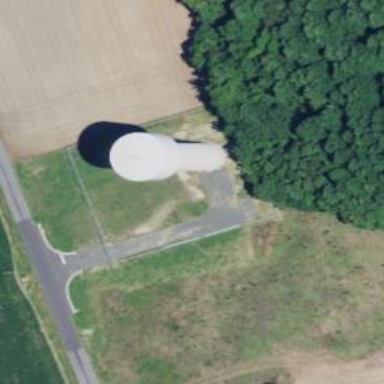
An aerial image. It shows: Water tower that is man-made.